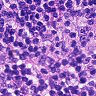
Metastatic tissue present: no